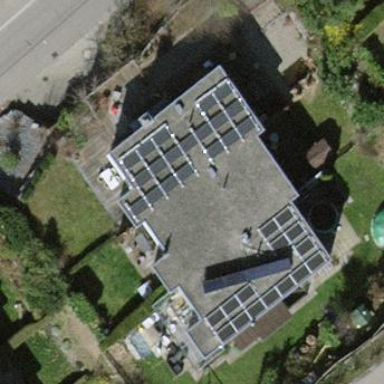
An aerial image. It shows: Small solar photovoltaic panel used as generator to produce electricity.